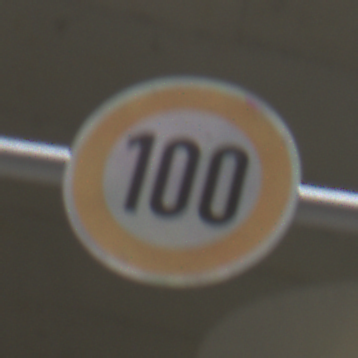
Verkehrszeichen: Geschwindigkeit100
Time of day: Midday
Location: Roofed (Urban)
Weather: Overcast
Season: NotSpecified
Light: Artificial